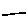
Label: line